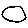
Label: circle